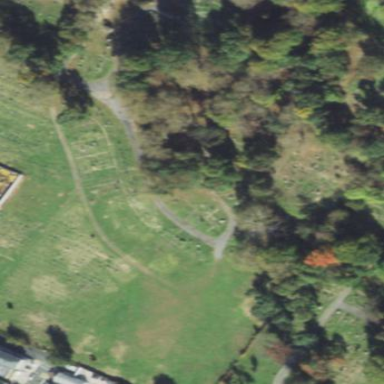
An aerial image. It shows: Cemetery.